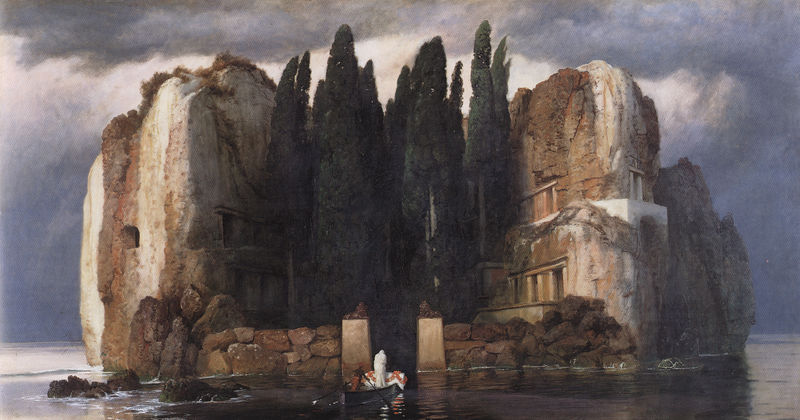
Titel: Die Toteninsel V
Künstler: Arnold Böcklin
Standort: Leipzig
Institution: Museum der Bildenden Künste
Schlagwörter: baum, berg, blau, dunkel, felsen, gemälde, gestein, gewitter, himmel, mann, meer, schatten, wasser, weiß, wolken, bäume, grün, landschaft, ocker, see, ufer, abend, braun, fenster, grau, hell, licht, marmor, männer, nacht, pfeiler, rücken, schwarz, symbol, säulen, tür, zeichnung, dame, gebäude, haus, rot, schleier, tier, tiere, wolke, beige, leute, malerei, symbolismus, architektur, leiche, sockel, stein, steine, tod, tot, toter, trauer, öl, natur, pappeln, spiegelung, stamm, einsam, schlank, insel, figur, stehend, pflanzen, höhle, traurig, wald, boot, kahn, ruder, zypressen, bewölkt, gischt, klar, ruhig, schiff, welle, wellen, düster, türen, fels, gipfel, klippen, mauer, dunkelgrün, massiv, steil, treiben, hafen, schaum, angst, brandung, sturm, stämme, unwetter, wetter, blue, red, white, window, black, green, windows, woman, ruderboot, aufrecht, gestreift, brown, durchgang, glatt, granit, allein, hoch, tor, umriss, anlegen, gestalt, eingang, eingänge, burg, geheimnis, festung, zypresse, moos, rückenfigur, schweiz, gespenst, bedrohlich, friedhof, kunst, öffnung, skulpturen, gruft, büme, pforte, löwen, grab, cloud, clouds, gräber, rock, rocks, sky, stone, toga, böcklin, feuerbach, grotte, boat, ocean, water, island, reflektion, trees, wächter, einfahrt, pinien, tempel, löwe, ankunft, tur, durchbruch, felsengrab, illusion, castle, mystik, arnold, basel, einfassung, wasserspiegel, auftragsarbeit, storm, grabmal, inseln, sphinx, luke, geist, gespenstisch, symbolistisch, bewuchs, nischen, bootsfahrt, platanen, nachen, entree, kalk, zürich, prison, kalkstein, watercolor, fenstersturz, fährmann, überfahrt, auftrag, sphingen, figure, toteninsel, rowboat, bestattung, durchlass, ischia, sel, dekadenz, version, beklemmend, aufragend, bewachung, felseninsel, monolith, kunstmuseum, bewacht, isolation, bruchsteinmauer, stechkahn, boulder, kalkfelsen, stehn, charon, a b, giovanna, hölen, isloierung, ruger, rüvken, torwächterfiguren, toten, fortress, öcklin, oars, dungeon, carved, wohnort, solitary, carbed, cedars